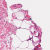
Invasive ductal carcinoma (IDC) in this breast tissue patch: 0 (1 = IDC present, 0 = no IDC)